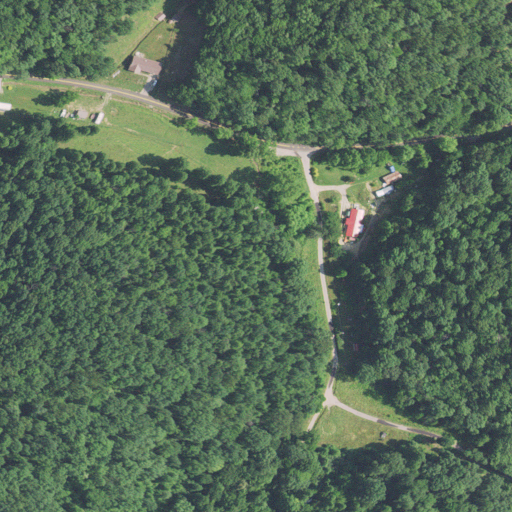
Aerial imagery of valley in West Virginia named Jack Hollow containing deciduous forest, open development, medium intensity development, and low intensity development